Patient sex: F
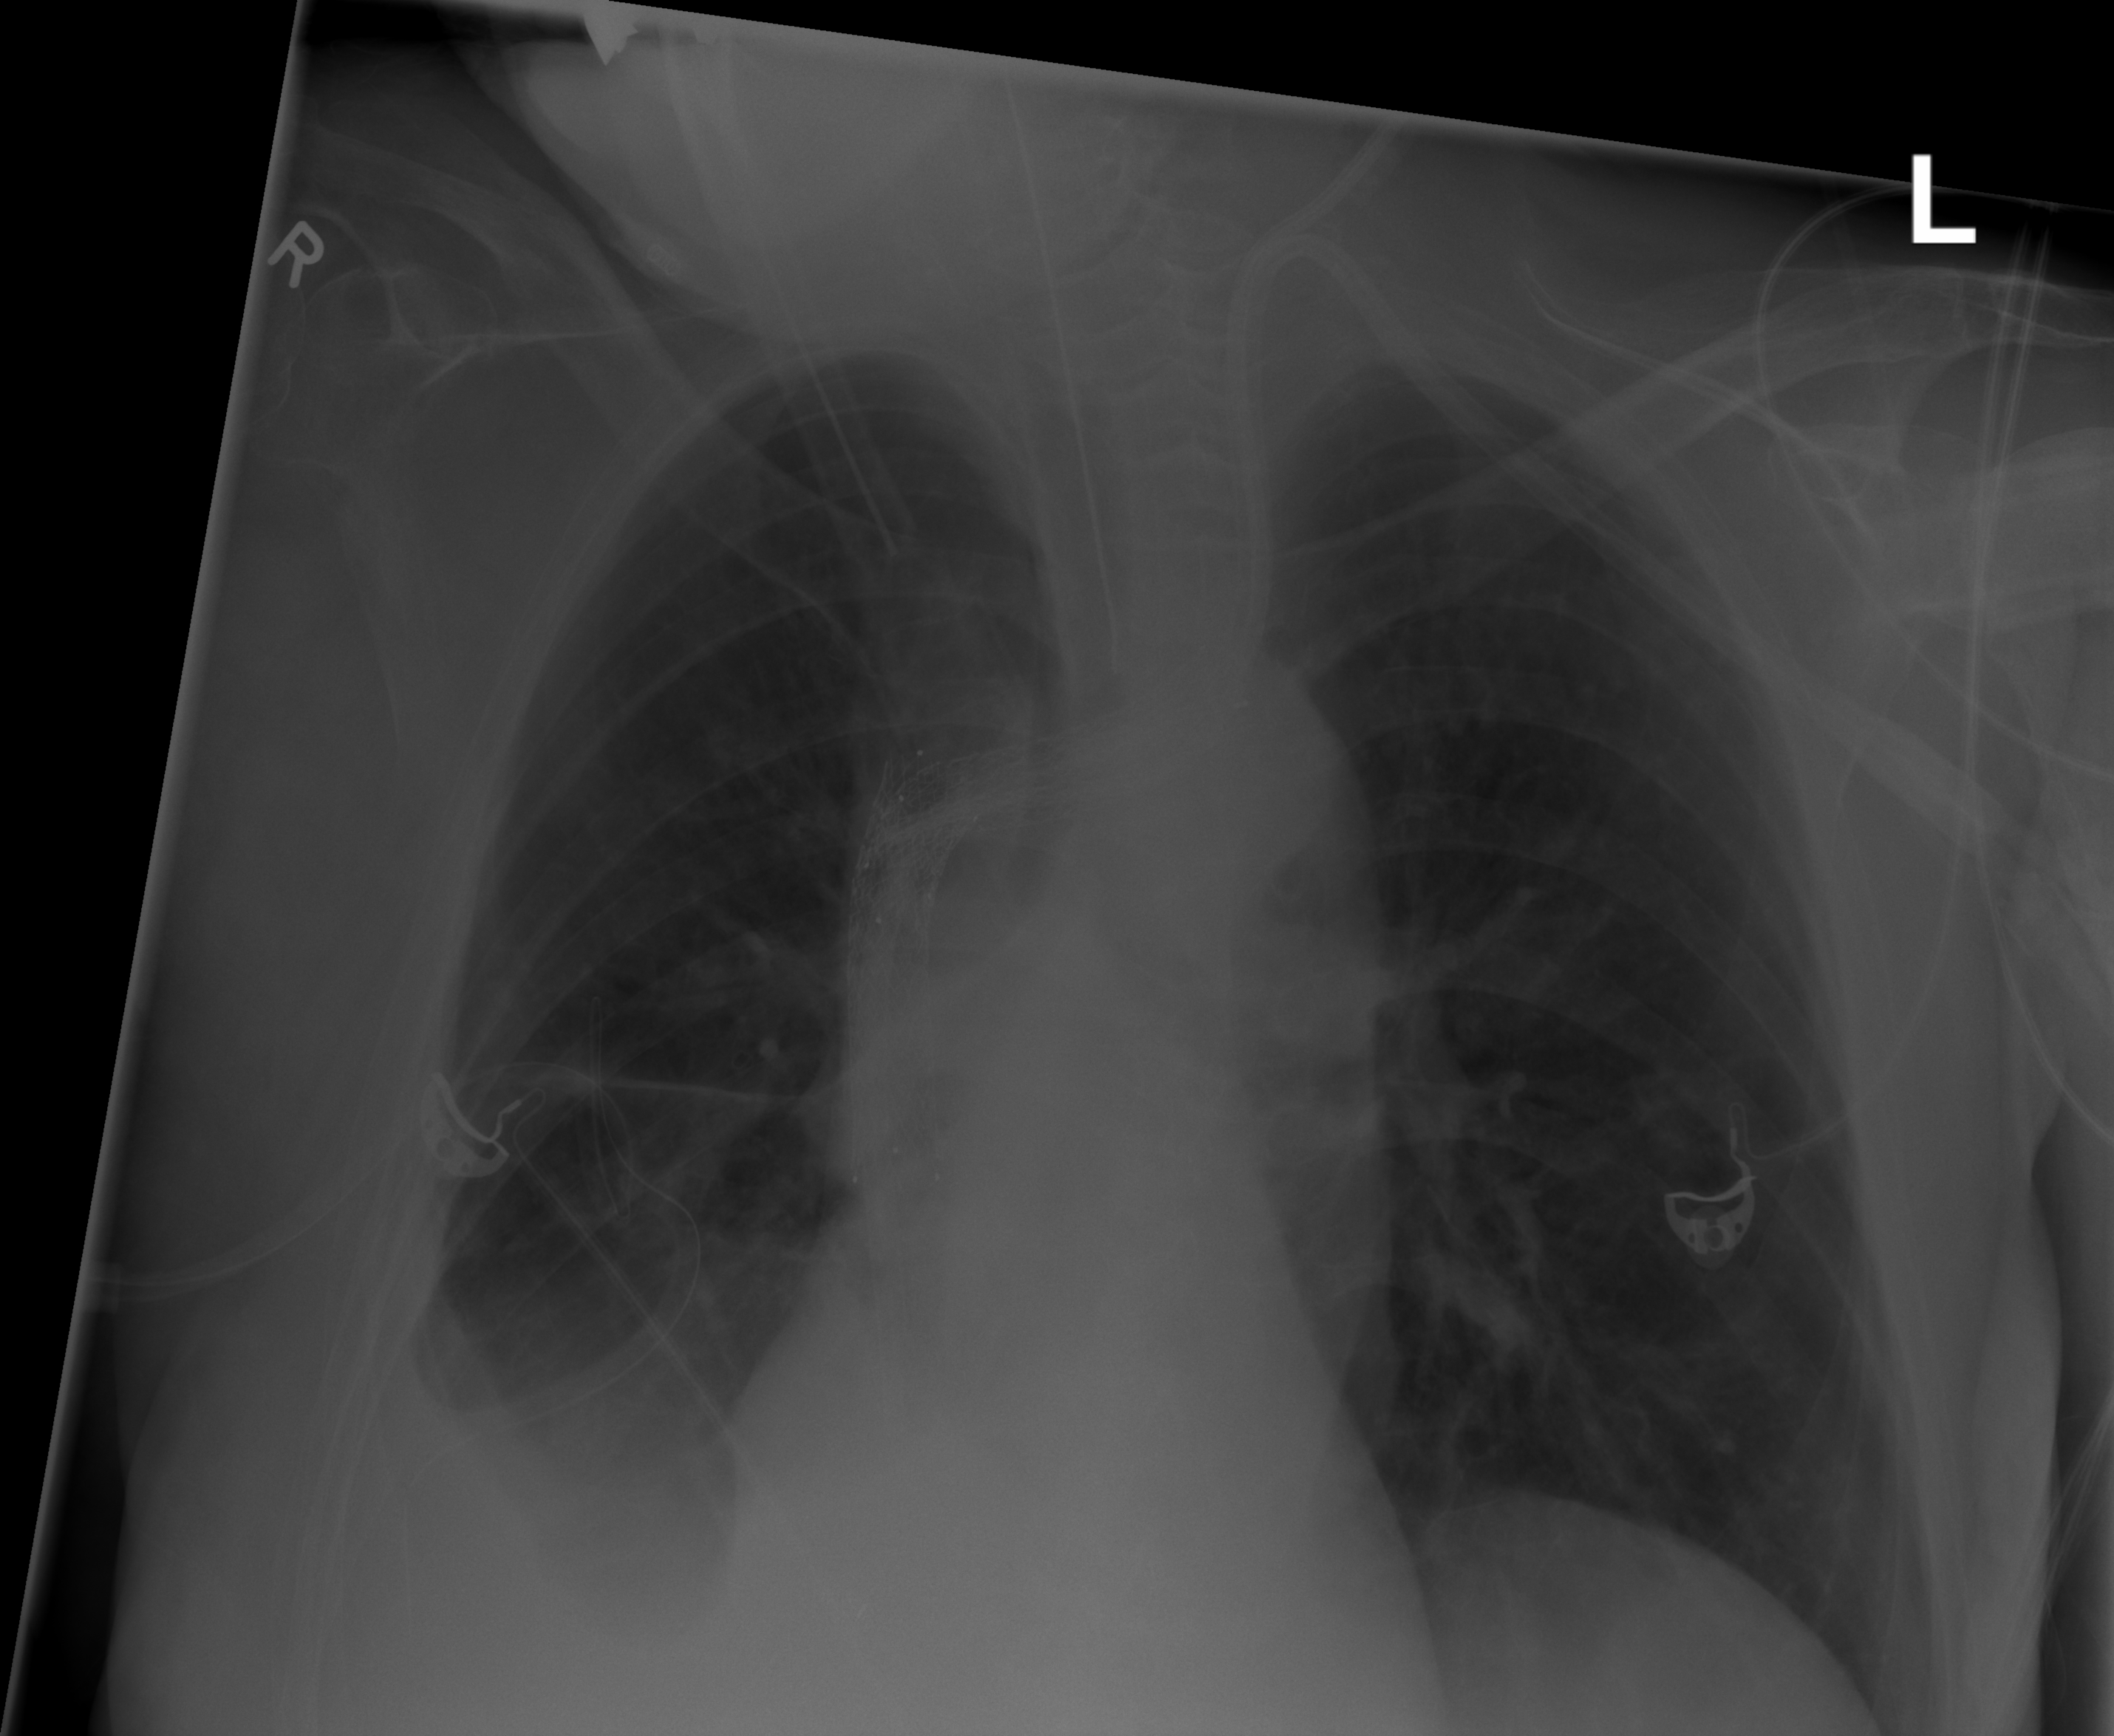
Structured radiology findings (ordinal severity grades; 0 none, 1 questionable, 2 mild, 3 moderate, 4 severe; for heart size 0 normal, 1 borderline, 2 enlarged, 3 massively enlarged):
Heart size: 0
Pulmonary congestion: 0
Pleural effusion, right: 2
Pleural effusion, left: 0
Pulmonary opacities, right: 0
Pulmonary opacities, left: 0
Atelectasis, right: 2
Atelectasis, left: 0